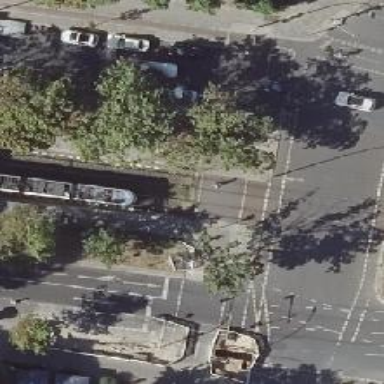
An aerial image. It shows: Footway that serves as traffic island.